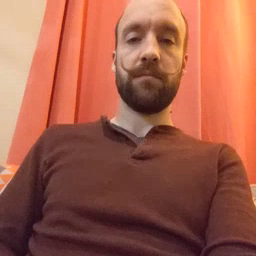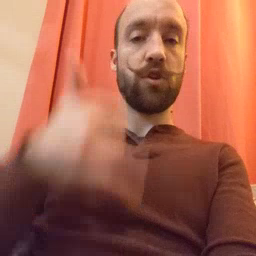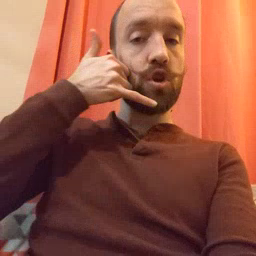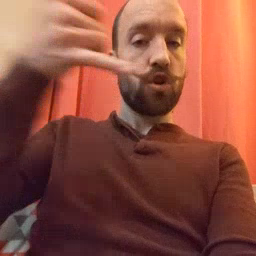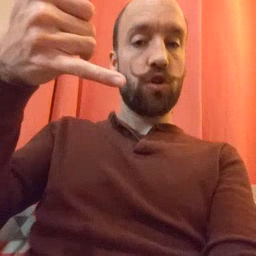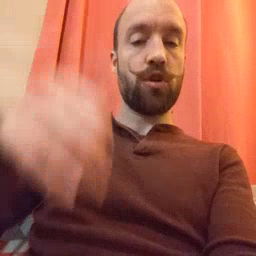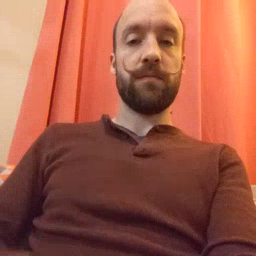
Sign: callonphone